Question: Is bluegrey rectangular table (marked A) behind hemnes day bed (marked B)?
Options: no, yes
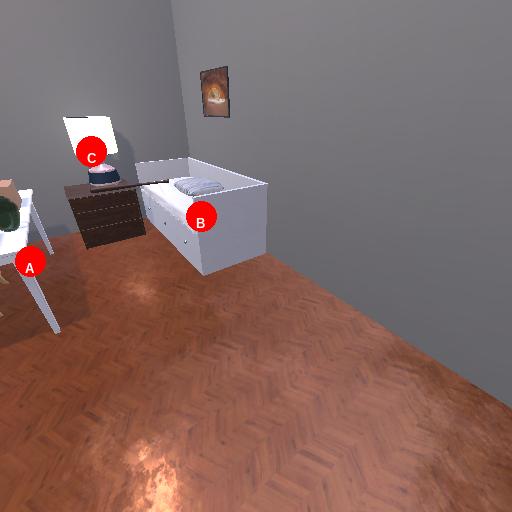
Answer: no